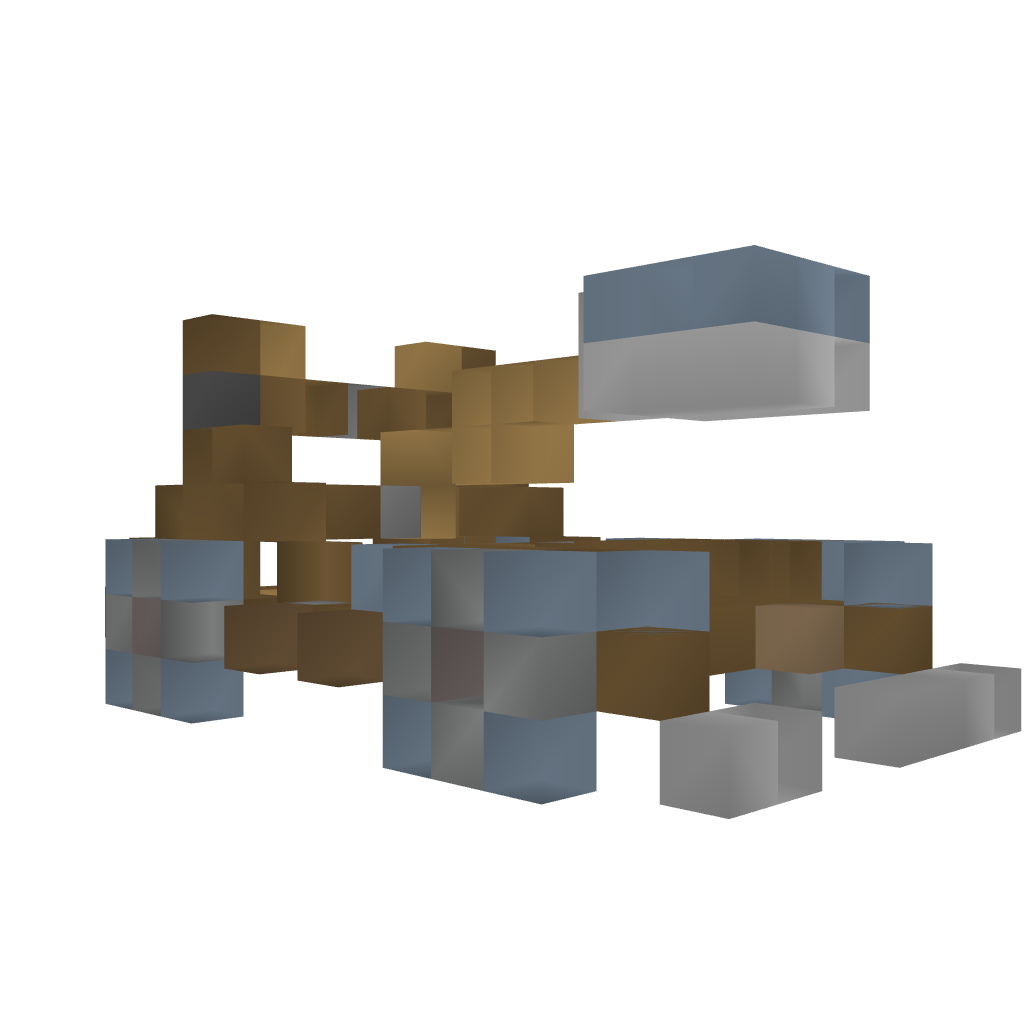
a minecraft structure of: catapult